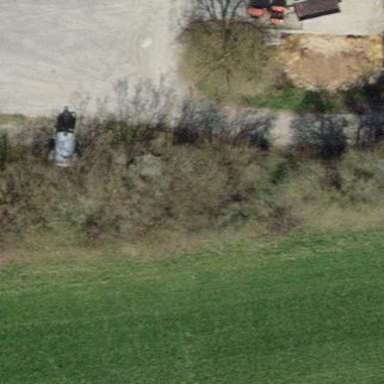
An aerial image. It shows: Hedge barrier.